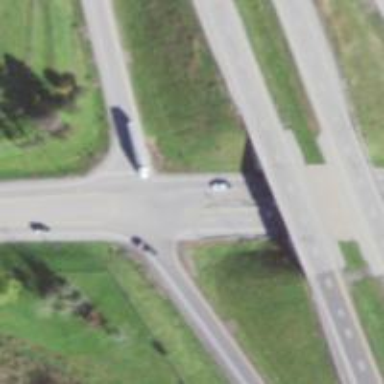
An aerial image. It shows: Asphalt road classified as trunk highway.